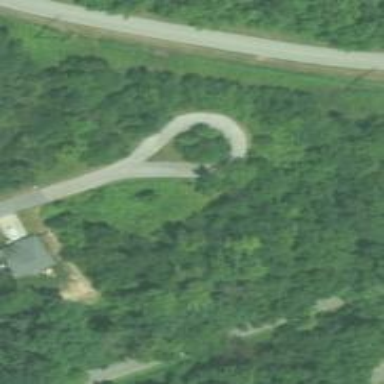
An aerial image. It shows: Turning loop on the road.